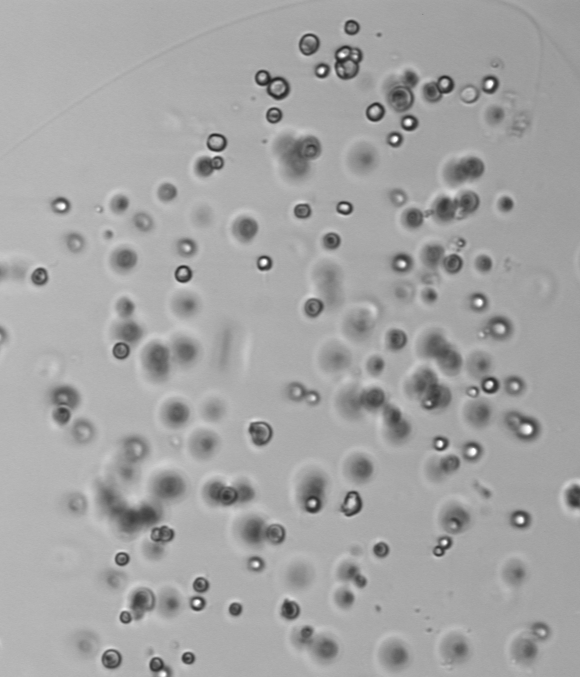
Label: Phaeocystis